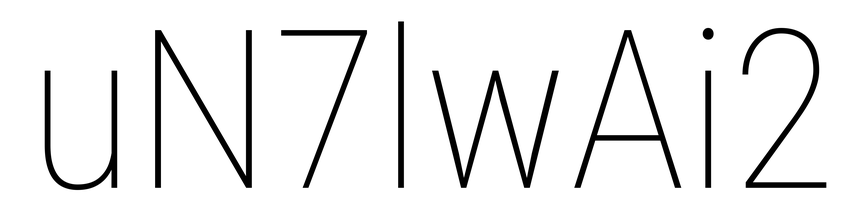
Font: Roboto_Condensed_Thin